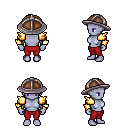
a pixel art fantasy rpg character, female body template, dark elf, purple skin, gold arm armor, red pants, raven long mohawk hairstyle, chain helm, four views (front, back, left, right), 2x2 character sprite sheet, small pixel art, hard edges, no anti-aliasing